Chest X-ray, PA view. Patient: 87 years old, sex F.
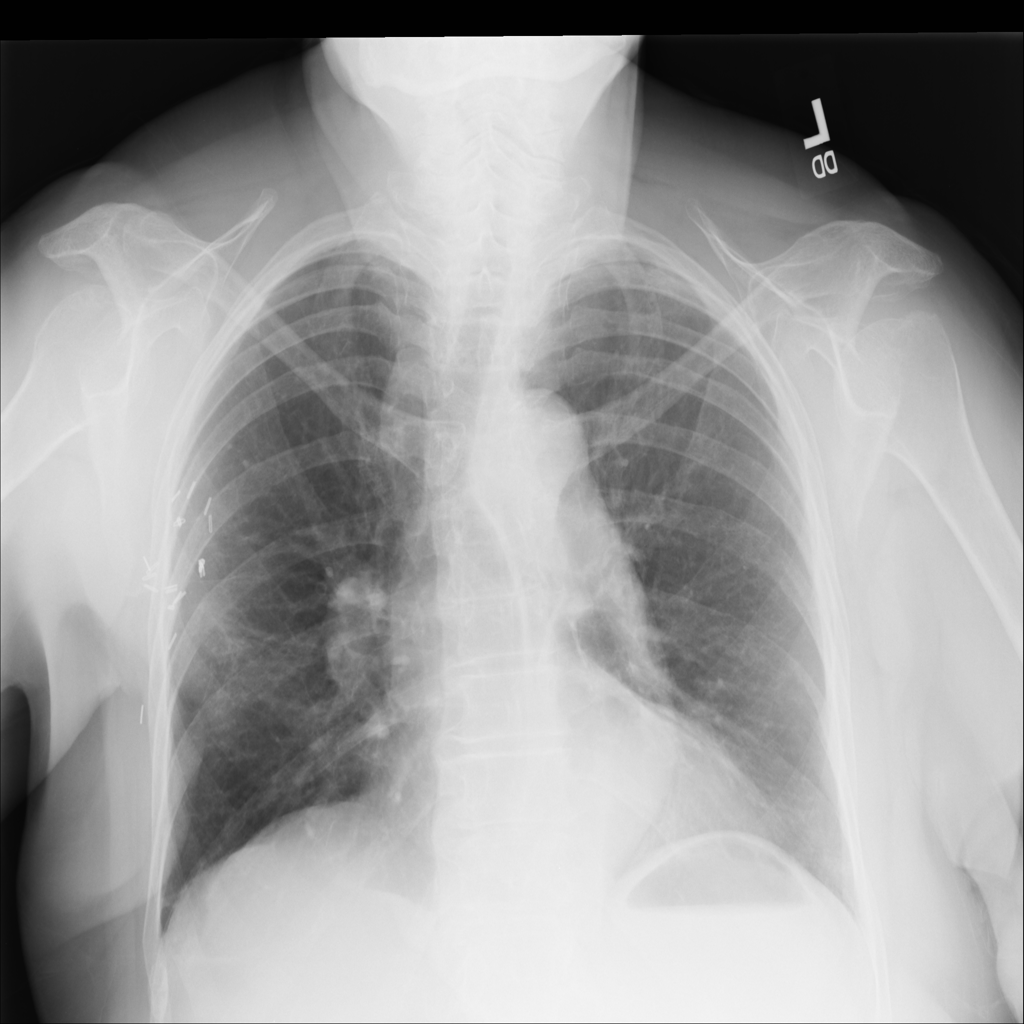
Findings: Cardiomegaly